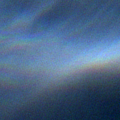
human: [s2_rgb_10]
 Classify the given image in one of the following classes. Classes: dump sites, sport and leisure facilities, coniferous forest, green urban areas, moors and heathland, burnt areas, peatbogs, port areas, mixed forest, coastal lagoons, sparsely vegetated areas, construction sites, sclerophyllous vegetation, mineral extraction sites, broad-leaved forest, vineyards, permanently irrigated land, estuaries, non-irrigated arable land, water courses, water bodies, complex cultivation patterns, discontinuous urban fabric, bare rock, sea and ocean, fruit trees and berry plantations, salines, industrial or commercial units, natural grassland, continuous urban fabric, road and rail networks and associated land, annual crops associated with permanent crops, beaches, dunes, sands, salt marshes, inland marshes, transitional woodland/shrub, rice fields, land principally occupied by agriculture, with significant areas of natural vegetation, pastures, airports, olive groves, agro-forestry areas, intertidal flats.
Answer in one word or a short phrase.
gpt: sea and ocean